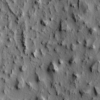
Label: not_dusty